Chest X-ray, PA view. Patient: 53 years old, sex F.
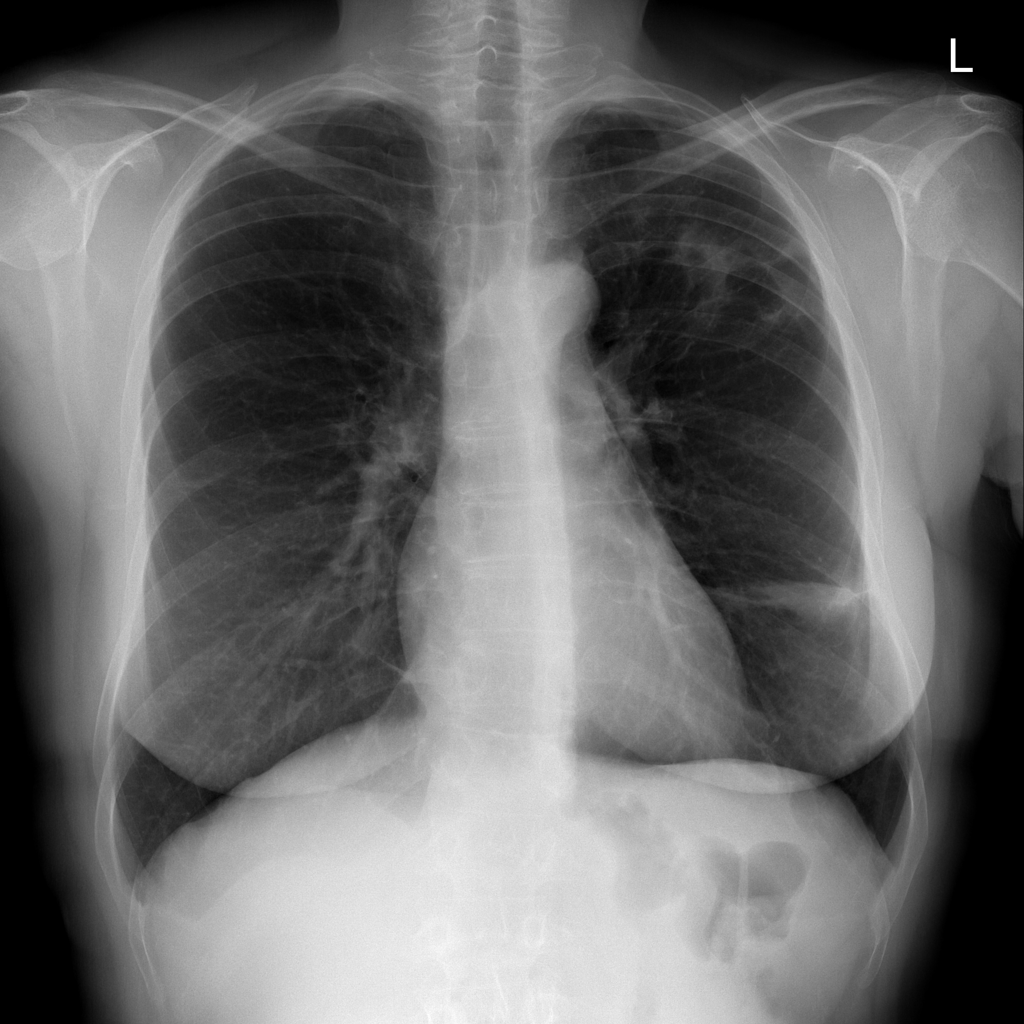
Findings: No Finding